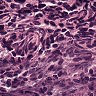
Metastatic tissue present: no